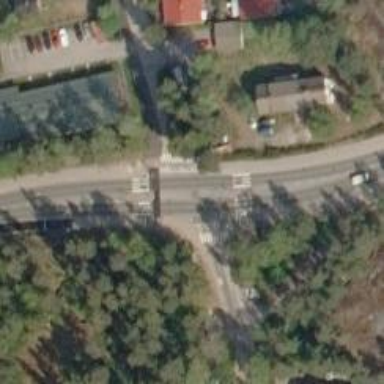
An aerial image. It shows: Asphalt cycleway.